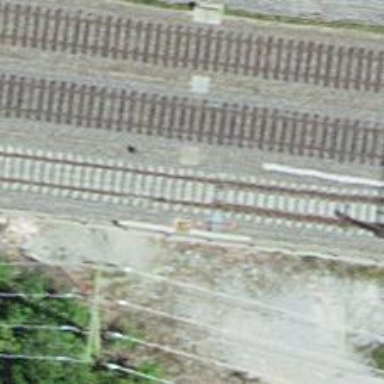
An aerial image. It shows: Railway switch.